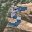
Label: 5